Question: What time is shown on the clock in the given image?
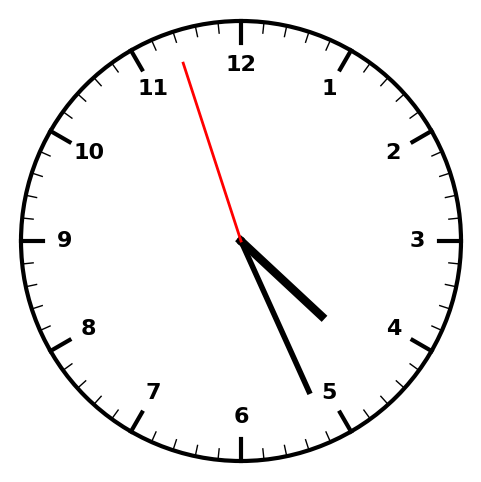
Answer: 04:25:57